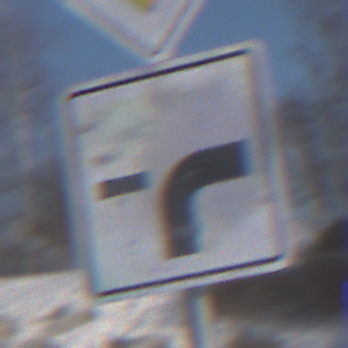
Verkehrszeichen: VerlaufVorfahrtsstrasse9
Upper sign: Vorfahrtsstrasse
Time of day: MorningAfternoon
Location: Outdoor (Nature)
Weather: PartlyCloudy
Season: Winter
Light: Natural